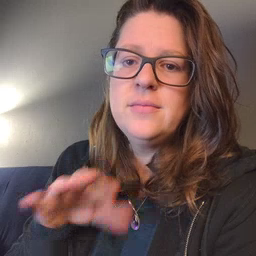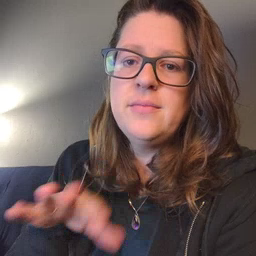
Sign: find